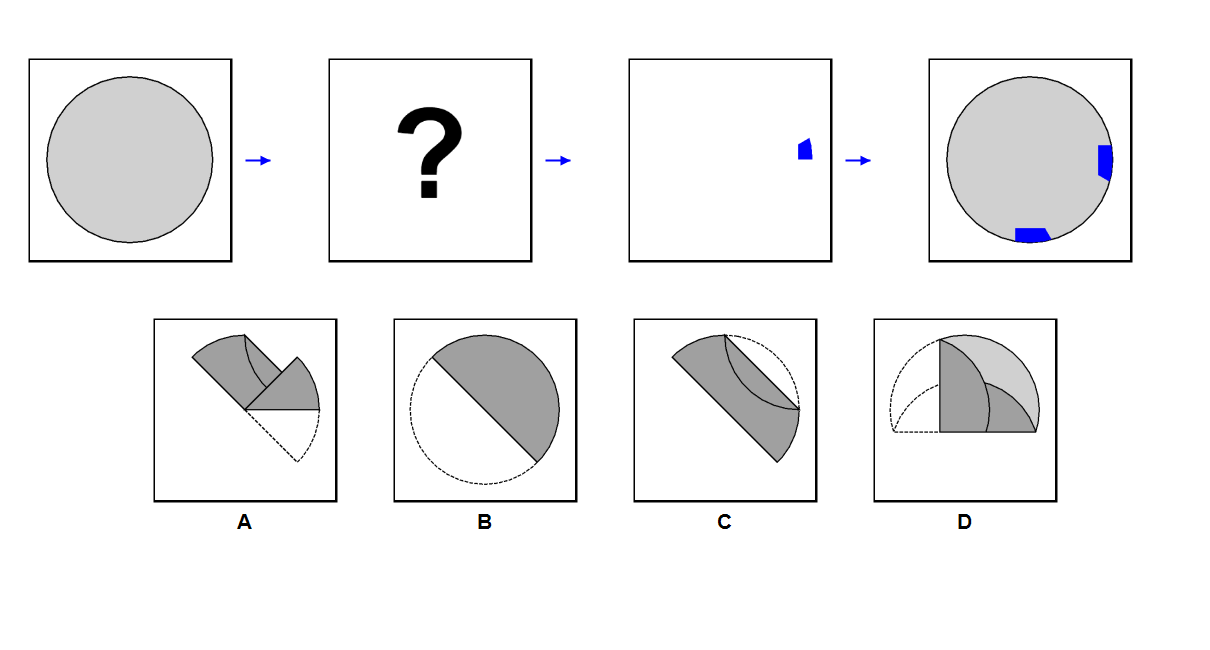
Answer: D